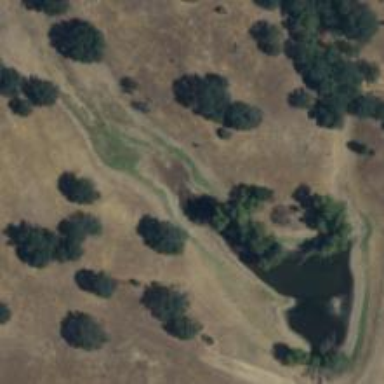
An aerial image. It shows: Pond with natural water.